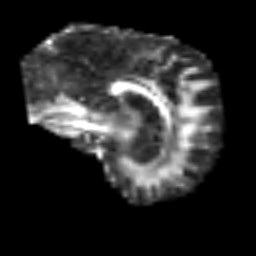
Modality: FA
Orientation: sagittal
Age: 64
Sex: male
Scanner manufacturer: siemens
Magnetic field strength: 3 T
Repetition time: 3.2 s
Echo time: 0.081 s